Question: I'm trying to resolve some memory issues on my Linux (Ubuntu) Apache server which runs Phusion Passenger and 2 Rails apps successfully.
Everytime I kill all the ruby processes or restart the server, I keep getting 8 Ruby processes running all using 10% (100mb) of my system's RAM.
When I disable one of the apps, my processes go down to 7, and if I disable all my apps, I get 6 processes...
Surly I shouldn't be getting so many processes from running two applications... or even 0 applications?
Am I missing something, is this normal?
Heres a screenshot of my processes when all apps are running... the PPID is the parent process... (3396 is PassengerHelper)

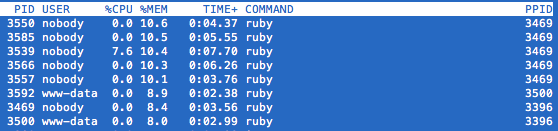
Answer: With thanks to Frederick Cheung, I did some research: <URL>
> 8.6.1. PassengerMaxPoolSize The maximum number of application processes that may simultaneously
exist. A larger number results in higher memory usage, but improves
the ability to handle concurrent HTTP requests. The optimal value
depends on your system's hardware and your workload. You can learn
more at the Phusion article Tuning Phusion Passenger's concurrency
settings.If you find that your server is running out of memory then you should
lower this value.This option may only occur once, in the global server configuration.
The default value is 6.
I set PassengerMaxPoolSize to 2 in all my virtual host files, and resolved the issue!